高一 · 度量几何学
如图所示, $\triangle A B C$ 中, $A C=12 \mathrm{~cm}$, 边 $A C$ 上的高 $B D=12 \mathrm{~cm}$, 求其水平放置的直观图的面积.

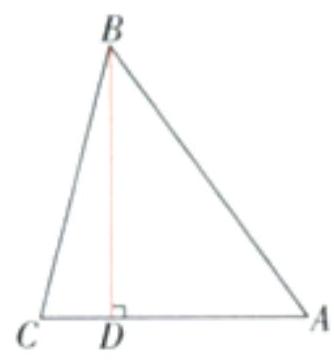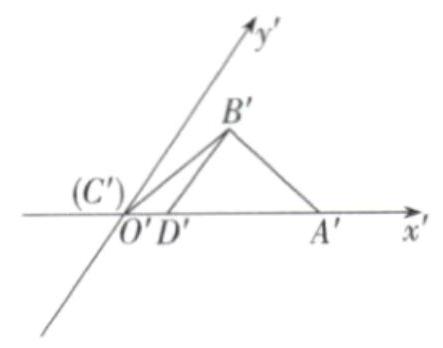
答案: 8 \sqrt{2} \mathrm{~cm}^{2}$
解析: 【分析】

画出直观图或直接根据直观图与原图像面积的关系求解即可.

【详解】

解法一:画 $x^{\prime}$ 轴与 $y^{\prime}$ 轴, 两轴交于 $O^{\prime}$, 使 $\angle x^{\prime} O^{\prime} y^{\prime}=45^{\circ}$, 作 $\triangle A B C$ 的直观图如图所示, 则 $A^{\prime} C^{\prime}=A C=12 \mathrm{~cm}, B^{\prime} D^{\prime}=\frac{1}{2} B D=6 \mathrm{~cm}$, 故 $\triangle A^{\prime} B^{\prime} C^{\prime}$ 的高为 $\frac{\sqrt{2}}{2} B^{\prime} D^{\prime}=3 \sqrt{2} \mathrm{~cm}$, 所以 $S_{\triangle A B C}=\frac{1}{2} \times 12 \times 3 \sqrt{2}=18 \sqrt{2} \mathrm{~cm}^{2}$. 即 $\triangle A B C$ 水平放置的直观图的面积为 $18 \sqrt{2} \mathrm{~cm}^{2}$.

解法二: $\triangle A B C$ 的面积为 $\frac{1}{2} A C \cdot B D=\frac{1}{2} \times 12 \times 12=72\left(\mathrm{~cm}^{2}\right)$, 由平面图形的面积与直观图的面积间的关系,可得 $\triangle A B C$ 水平放置的直观图的面积是 $\frac{\sqrt{2}}{4} \times 72=18 \sqrt{2}\left(\mathrm{~cm}^{2}\right)$.

【点睛】

本题主要考查了直观图的画法与直观图和原图像面积的关系.属于基础题型.